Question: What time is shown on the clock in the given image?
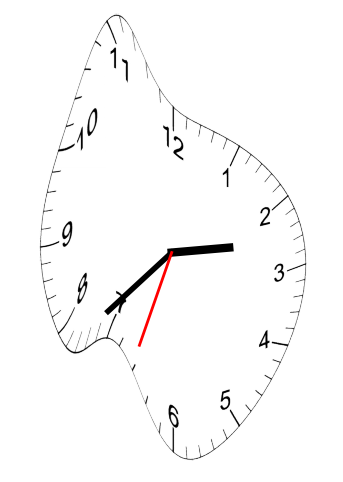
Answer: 02:37:33